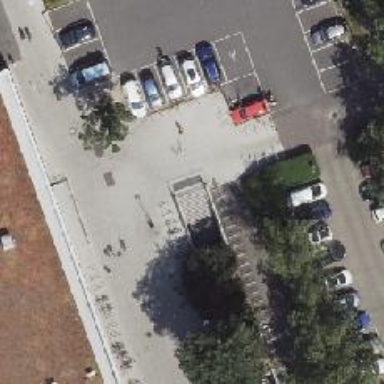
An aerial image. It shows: Subway entrance.